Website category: sports
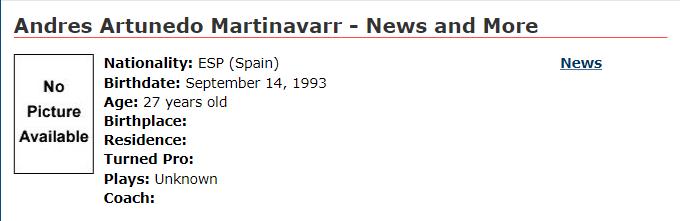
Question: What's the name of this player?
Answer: Andres Artunedo Martinavarr

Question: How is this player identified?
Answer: Andres Artunedo Martinavarr

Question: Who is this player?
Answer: Andres Artunedo Martinavarr

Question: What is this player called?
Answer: Andres Artunedo Martinavarr

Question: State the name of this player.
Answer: Andres Artunedo Martinavarr

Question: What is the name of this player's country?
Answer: ESP

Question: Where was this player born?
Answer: ESP

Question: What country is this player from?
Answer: ESP

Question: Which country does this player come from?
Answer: ESP

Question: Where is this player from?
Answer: ESP

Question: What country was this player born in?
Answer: ESP

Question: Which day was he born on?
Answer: September 14, 1993

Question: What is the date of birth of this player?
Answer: September 14, 1993

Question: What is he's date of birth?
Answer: September 14, 1993

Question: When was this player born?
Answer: September 14, 1993

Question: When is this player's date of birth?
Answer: September 14, 1993

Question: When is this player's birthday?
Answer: September 14, 1993

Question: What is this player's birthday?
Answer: September 14, 1993

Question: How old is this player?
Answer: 27 years old

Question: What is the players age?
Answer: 27 years old

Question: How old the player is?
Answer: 27 years old

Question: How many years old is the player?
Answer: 27 years old